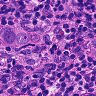
Metastatic tissue present: yes